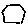
Label: hexagon